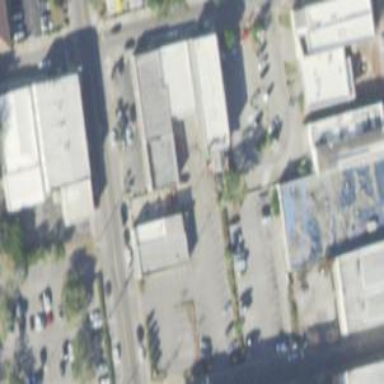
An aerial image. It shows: Parking area with asphalt surface.